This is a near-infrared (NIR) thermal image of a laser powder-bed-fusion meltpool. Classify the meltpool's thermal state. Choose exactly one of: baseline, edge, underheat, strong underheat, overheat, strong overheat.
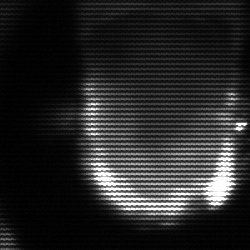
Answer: baseline